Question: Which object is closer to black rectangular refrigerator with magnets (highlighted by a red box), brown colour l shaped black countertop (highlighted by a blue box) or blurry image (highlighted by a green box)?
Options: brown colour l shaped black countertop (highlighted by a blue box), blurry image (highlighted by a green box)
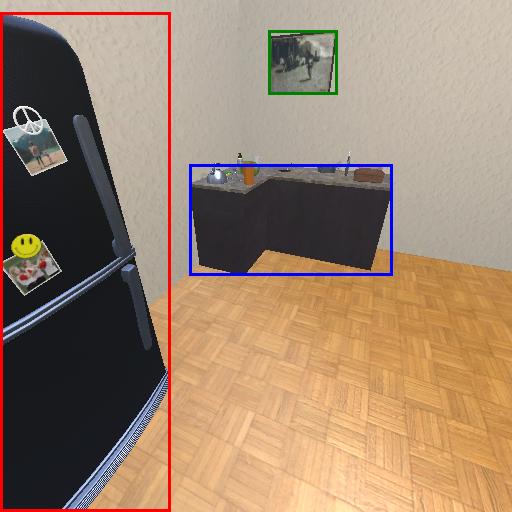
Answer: brown colour l shaped black countertop (highlighted by a blue box)